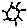
Label: sun